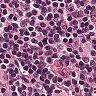
Metastatic tissue present: no